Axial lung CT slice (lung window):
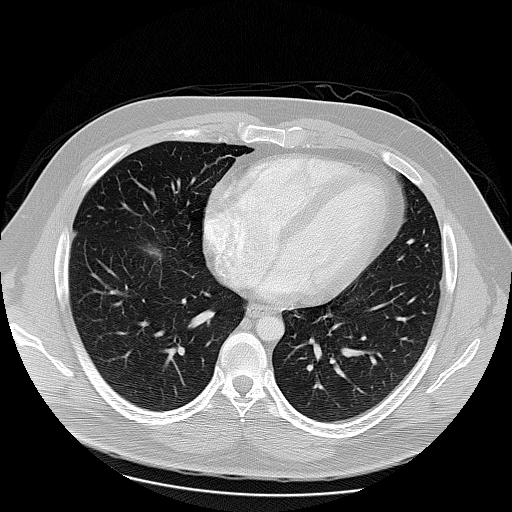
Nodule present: no